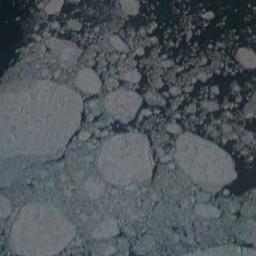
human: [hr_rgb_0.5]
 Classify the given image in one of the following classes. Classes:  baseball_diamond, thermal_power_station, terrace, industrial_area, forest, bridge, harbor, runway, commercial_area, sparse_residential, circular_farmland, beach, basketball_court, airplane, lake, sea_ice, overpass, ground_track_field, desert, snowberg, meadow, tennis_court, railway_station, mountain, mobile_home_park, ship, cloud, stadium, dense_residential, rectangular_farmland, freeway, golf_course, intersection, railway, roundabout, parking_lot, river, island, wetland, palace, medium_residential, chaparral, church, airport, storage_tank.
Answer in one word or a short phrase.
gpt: sea_ice